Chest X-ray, AP view. Patient: 46 years old, sex F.
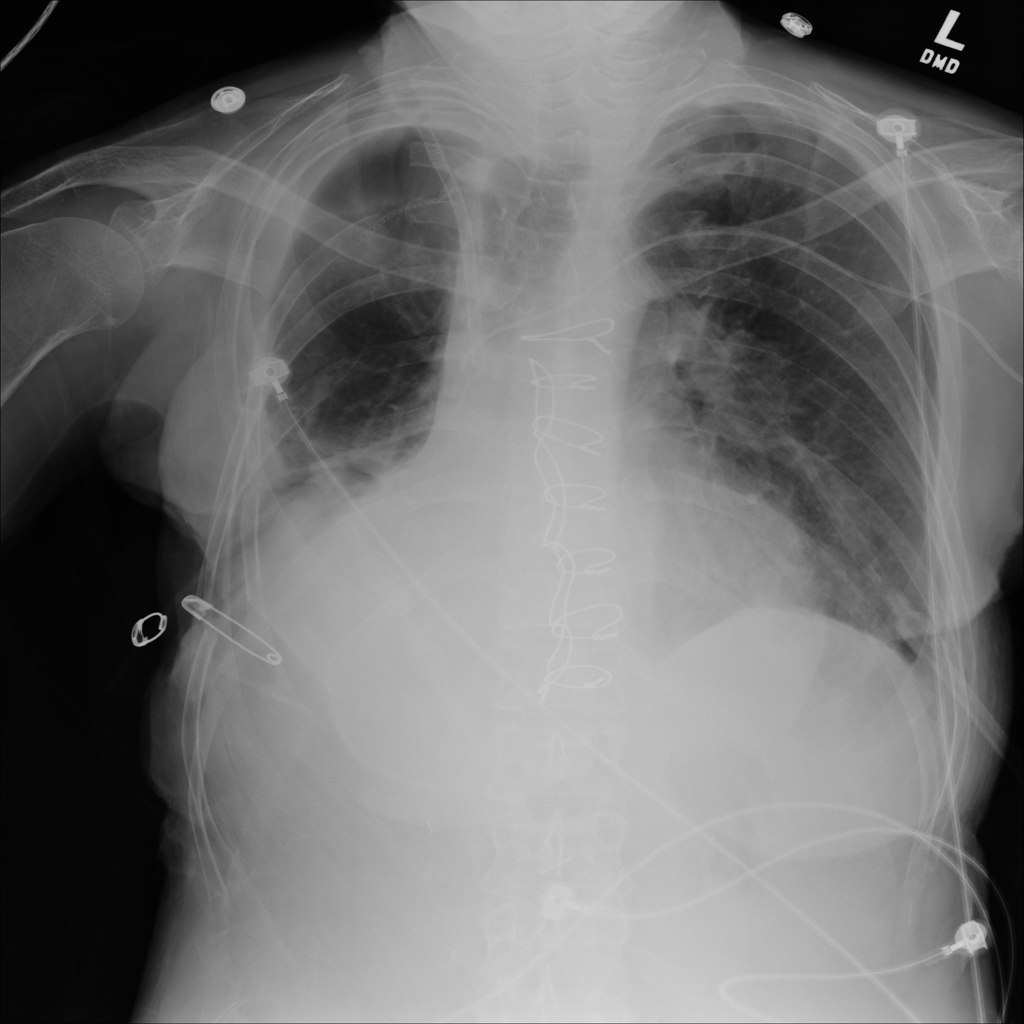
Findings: Pneumothorax